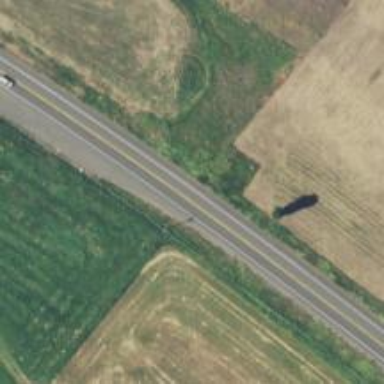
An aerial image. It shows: Primary highway.